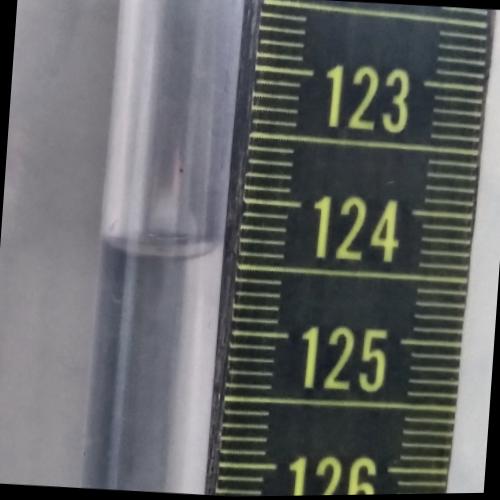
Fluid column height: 124.4 cm